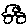
Label: car